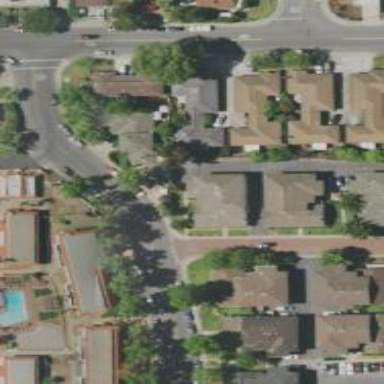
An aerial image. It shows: Alleyway designated as service road.